Question: Here is my test.asm code. Basically 'nothing' inside because just want to get it to build and run without errors first.
'''
.model small
.stack 64
.data
.code
main proc
mov ax,@data
mov ds,ax
mov ax,4c00h
int 21h
main endp
end main
'''
I have tried using visual studio 2013 include the lib, add the linkers and all those guides from websites but no luck. Always getting this error message "error A2006: undefined symbol : DGROUP" for both MASM32 and visual studio 2013.
Please guide me step by step on the build and run.. Also, i tried using dosbox and this is as far i can go..

Keep having the illegal command. What am I doing wrong? :(
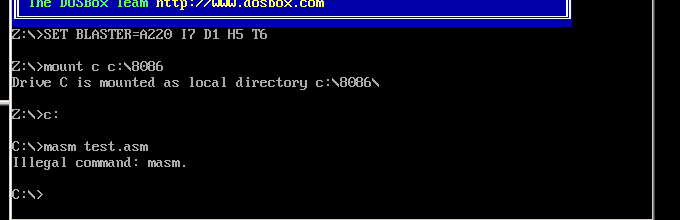
Answer: To paraphrase: how do I inflate a bicycle tire with a potato?
Your assembly is 16-bit, and you're targeting MS-DOS (the 'int21' call is a giveaway). Neither VS2013 nor MASM32 is capable of generating DOS executables. Try a different assembler, i. e. NASM. Alternatively, read up on modern assembly.